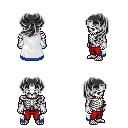
a pixel art fantasy rpg character, male body template, skeleton, white trimmed cape, red pants, gray princess hairstyle, white cloth bracers, four views (front, back, left, right), 2x2 character sprite sheet, small pixel art, hard edges, no anti-aliasing